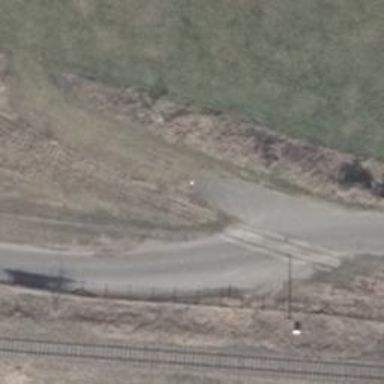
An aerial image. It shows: Disused railway.